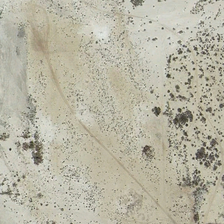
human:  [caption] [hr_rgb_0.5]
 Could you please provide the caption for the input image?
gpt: many spots are in one side of a bareland .

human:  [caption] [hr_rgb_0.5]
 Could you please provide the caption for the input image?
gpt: many spots are in one side of a bareland .

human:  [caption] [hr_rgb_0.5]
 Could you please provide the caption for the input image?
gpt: many spots are in one side of a bareland .

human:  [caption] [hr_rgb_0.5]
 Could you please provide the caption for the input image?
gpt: many spots are in one side of a bareland .

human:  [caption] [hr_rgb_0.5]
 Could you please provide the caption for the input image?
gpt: many spots are in one side of a bareland .